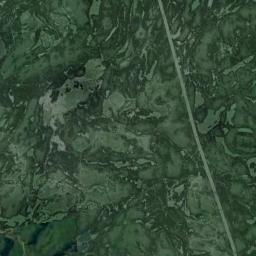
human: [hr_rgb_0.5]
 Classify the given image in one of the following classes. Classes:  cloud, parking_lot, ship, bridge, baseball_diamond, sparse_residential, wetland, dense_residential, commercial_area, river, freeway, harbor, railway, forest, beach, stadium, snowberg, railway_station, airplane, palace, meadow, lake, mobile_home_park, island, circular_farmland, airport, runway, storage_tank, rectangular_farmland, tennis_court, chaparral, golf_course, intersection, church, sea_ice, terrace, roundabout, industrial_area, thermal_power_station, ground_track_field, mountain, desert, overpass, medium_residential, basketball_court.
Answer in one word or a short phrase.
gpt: wetland